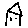
Label: house